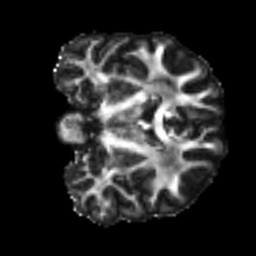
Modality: FA
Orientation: coronal
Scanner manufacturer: siemens
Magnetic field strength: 3 T
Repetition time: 4 s
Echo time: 0.0594 s